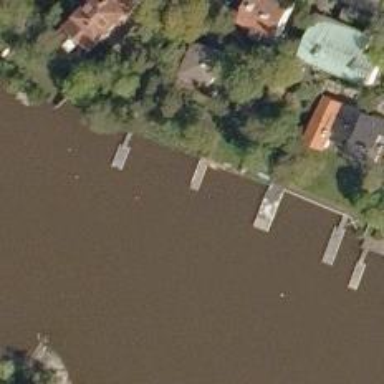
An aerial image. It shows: Man-made pier.